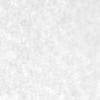
Label: no_change